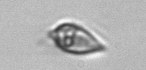
Label: Oxytoxum